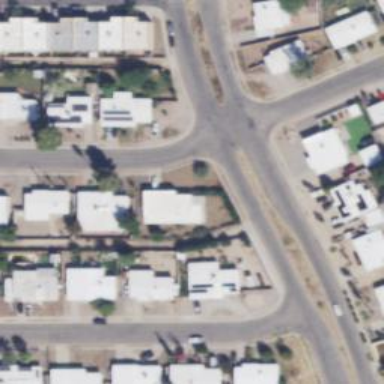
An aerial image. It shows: Alleyway designated as service road.